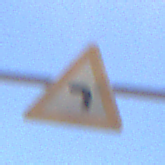
Verkehrszeichen: KurveLinks
Umgebung: Outdoor, RoadRail
Tageszeit: MorningAfternoon
Wetter: Clear
Licht: Natural
Jahreszeit: NotSpecified
Kontrast: HighContrast